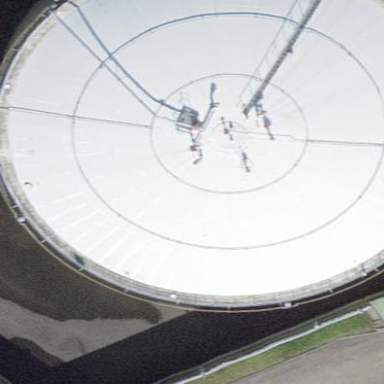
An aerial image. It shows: Storage tank which is man-made and housed in building.